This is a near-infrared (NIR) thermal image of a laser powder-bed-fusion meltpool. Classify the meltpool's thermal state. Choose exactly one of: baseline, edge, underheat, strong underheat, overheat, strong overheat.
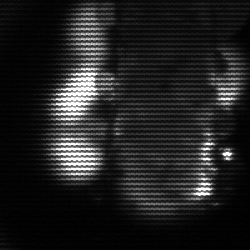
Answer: strong underheat